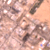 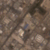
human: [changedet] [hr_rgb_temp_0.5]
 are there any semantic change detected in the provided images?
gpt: There is no difference.